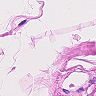
Metastatic tissue present: no